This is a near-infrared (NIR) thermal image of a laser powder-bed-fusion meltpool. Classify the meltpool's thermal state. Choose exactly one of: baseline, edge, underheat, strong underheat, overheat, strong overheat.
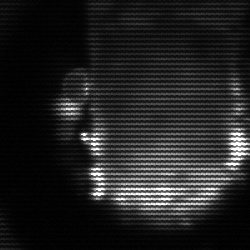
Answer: baseline